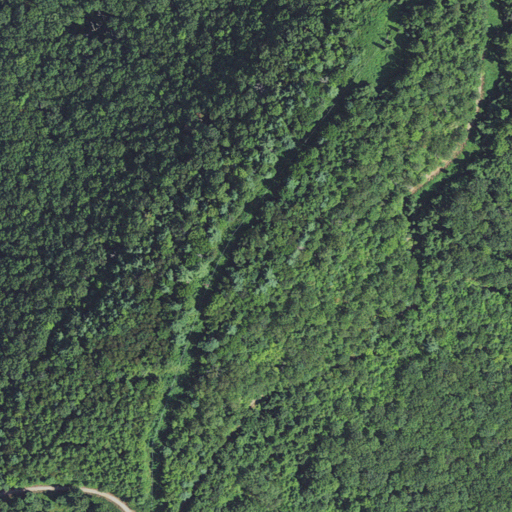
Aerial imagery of mountain in North Carolina named Fains Knob containing deciduous forest, mixed forest, and open development